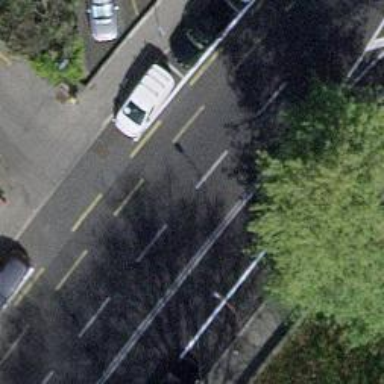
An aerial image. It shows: Asphalt road with primary highway designation. There is dedicated cycle lane on the left.